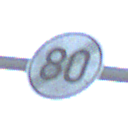
Verkehrszeichen: EndeGeschwindigkeit80
Umgebung: Outdoor, Beach
Tageszeit: SunriseSunset
Wetter: PartlyCloudy
Licht: Natural
Jahreszeit: NotSpecified
Kontrast: LowContrast